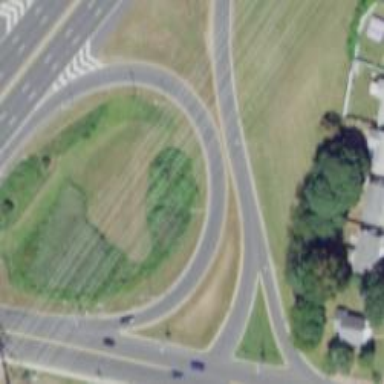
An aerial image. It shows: Trunk link highway.